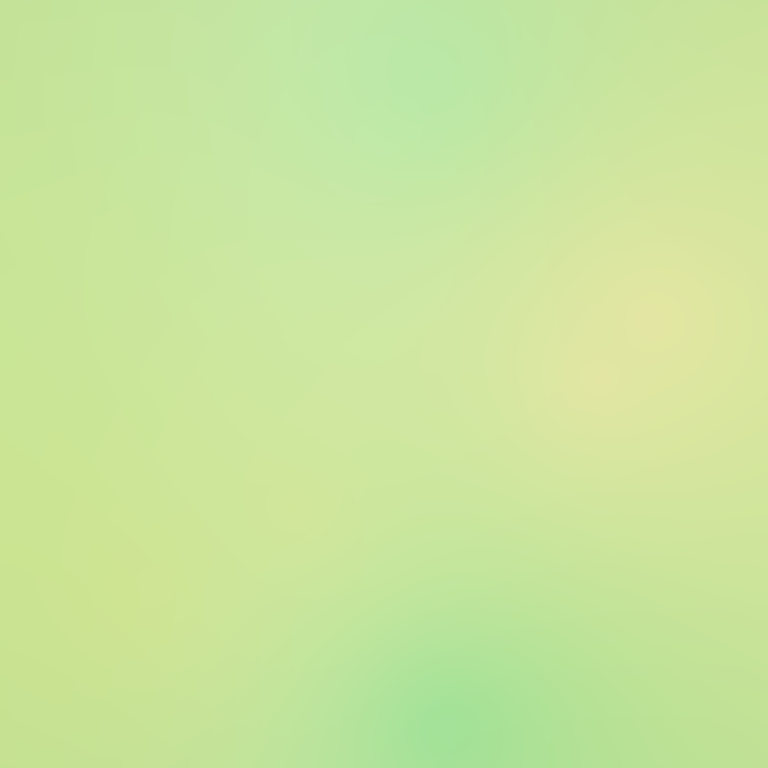
Abstract light effect, smooth gradient from soft green to pale yellow, calm atmosphere, diffuse light, no room, no furniture, no objects.